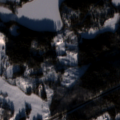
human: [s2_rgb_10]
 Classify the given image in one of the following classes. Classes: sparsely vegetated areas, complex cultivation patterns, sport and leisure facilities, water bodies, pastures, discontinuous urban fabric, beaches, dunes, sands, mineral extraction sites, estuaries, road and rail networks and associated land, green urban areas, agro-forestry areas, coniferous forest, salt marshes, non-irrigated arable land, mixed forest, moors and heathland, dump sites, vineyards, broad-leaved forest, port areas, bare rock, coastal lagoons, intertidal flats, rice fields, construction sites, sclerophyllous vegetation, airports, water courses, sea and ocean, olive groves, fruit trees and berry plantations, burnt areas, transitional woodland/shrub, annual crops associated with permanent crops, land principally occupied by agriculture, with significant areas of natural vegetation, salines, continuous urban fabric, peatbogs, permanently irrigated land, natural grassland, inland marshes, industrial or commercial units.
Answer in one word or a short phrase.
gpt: non-irrigated arable land, land principally occupied by agriculture, with significant areas of natural vegetation, coniferous forest, mixed forest, water bodies